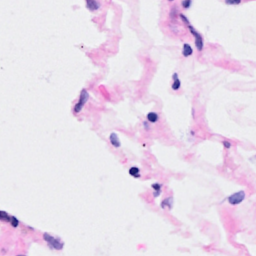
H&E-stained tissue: Breast